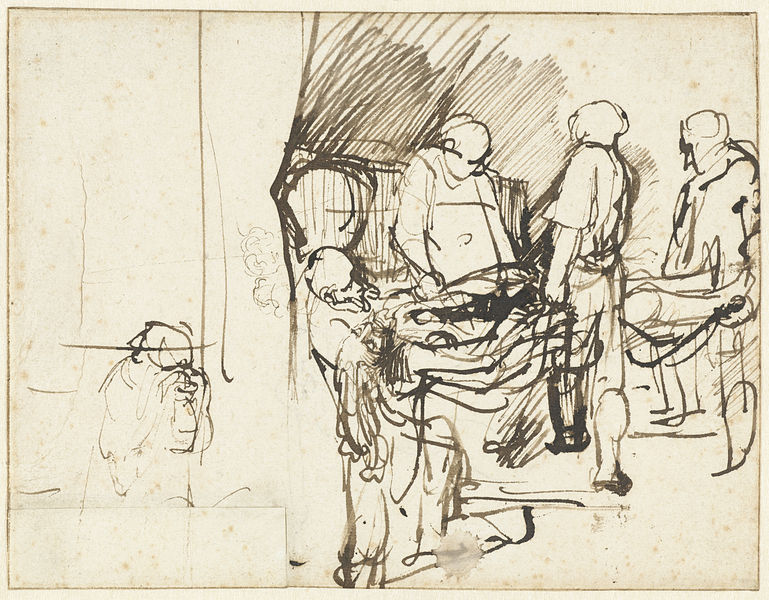
Titel: De Graflegging over een schets van een beul
Künstler: Rembrandt Harmensz. van Rijn
Standort: Amsterdam
Institution: Rijksmuseum
Schlagwörter: feder, gruppe, mann, schatten, menschen, braun, fenster, frau, männer, schwarz, skizze, weiss, zeichnung, zimmer, beige, leiche, rembrandt, tod, tot, toter, tragen, trauer, holland, vorhang, personen, schlafen, moderne, modern, liegend, tusche, krank, weinen, chinesisch, leichnam, schwaz, rembrand